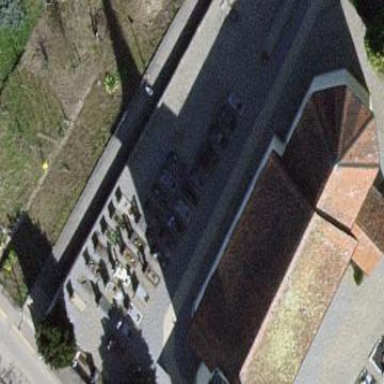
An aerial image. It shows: Church which is place of worship.